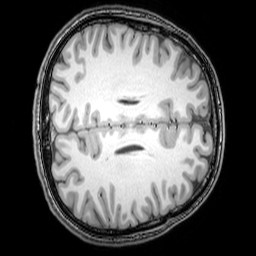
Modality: T1w
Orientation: axial
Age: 22
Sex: male
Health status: healthy
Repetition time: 0.081 s
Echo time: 0.037 s